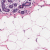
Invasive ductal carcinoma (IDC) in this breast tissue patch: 0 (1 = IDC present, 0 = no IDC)